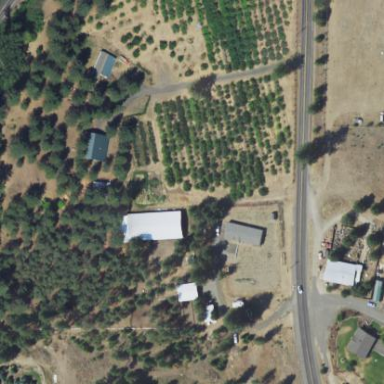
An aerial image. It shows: Orchard.